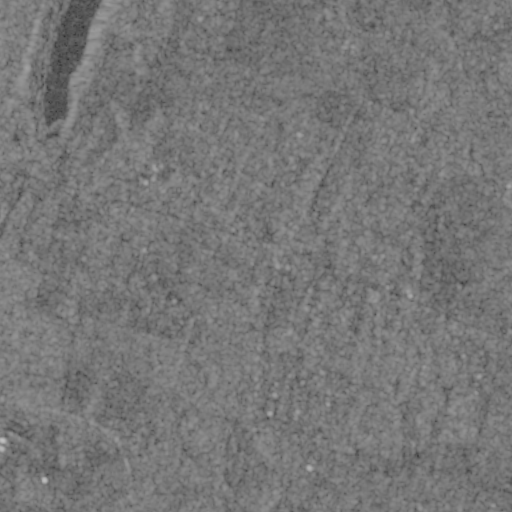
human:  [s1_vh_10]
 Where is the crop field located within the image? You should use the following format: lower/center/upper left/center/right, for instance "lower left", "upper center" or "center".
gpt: The crop field is located in the center right of the image.
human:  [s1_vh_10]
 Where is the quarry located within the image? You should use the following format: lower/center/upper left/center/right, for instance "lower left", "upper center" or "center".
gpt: The quarry is located in the center left of the image.
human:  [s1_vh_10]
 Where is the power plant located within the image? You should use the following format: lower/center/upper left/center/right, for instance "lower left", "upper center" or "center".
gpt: There is no power plant in the image.

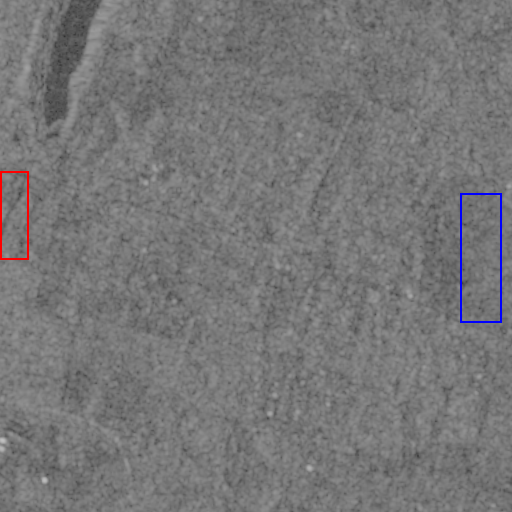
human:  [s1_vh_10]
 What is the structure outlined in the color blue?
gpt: The structure outlined in blue is a crop field.
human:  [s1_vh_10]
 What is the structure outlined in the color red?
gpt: The structure outlined in red is a quarry.
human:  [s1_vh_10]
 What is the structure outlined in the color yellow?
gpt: There is no yellow outline.